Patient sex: F
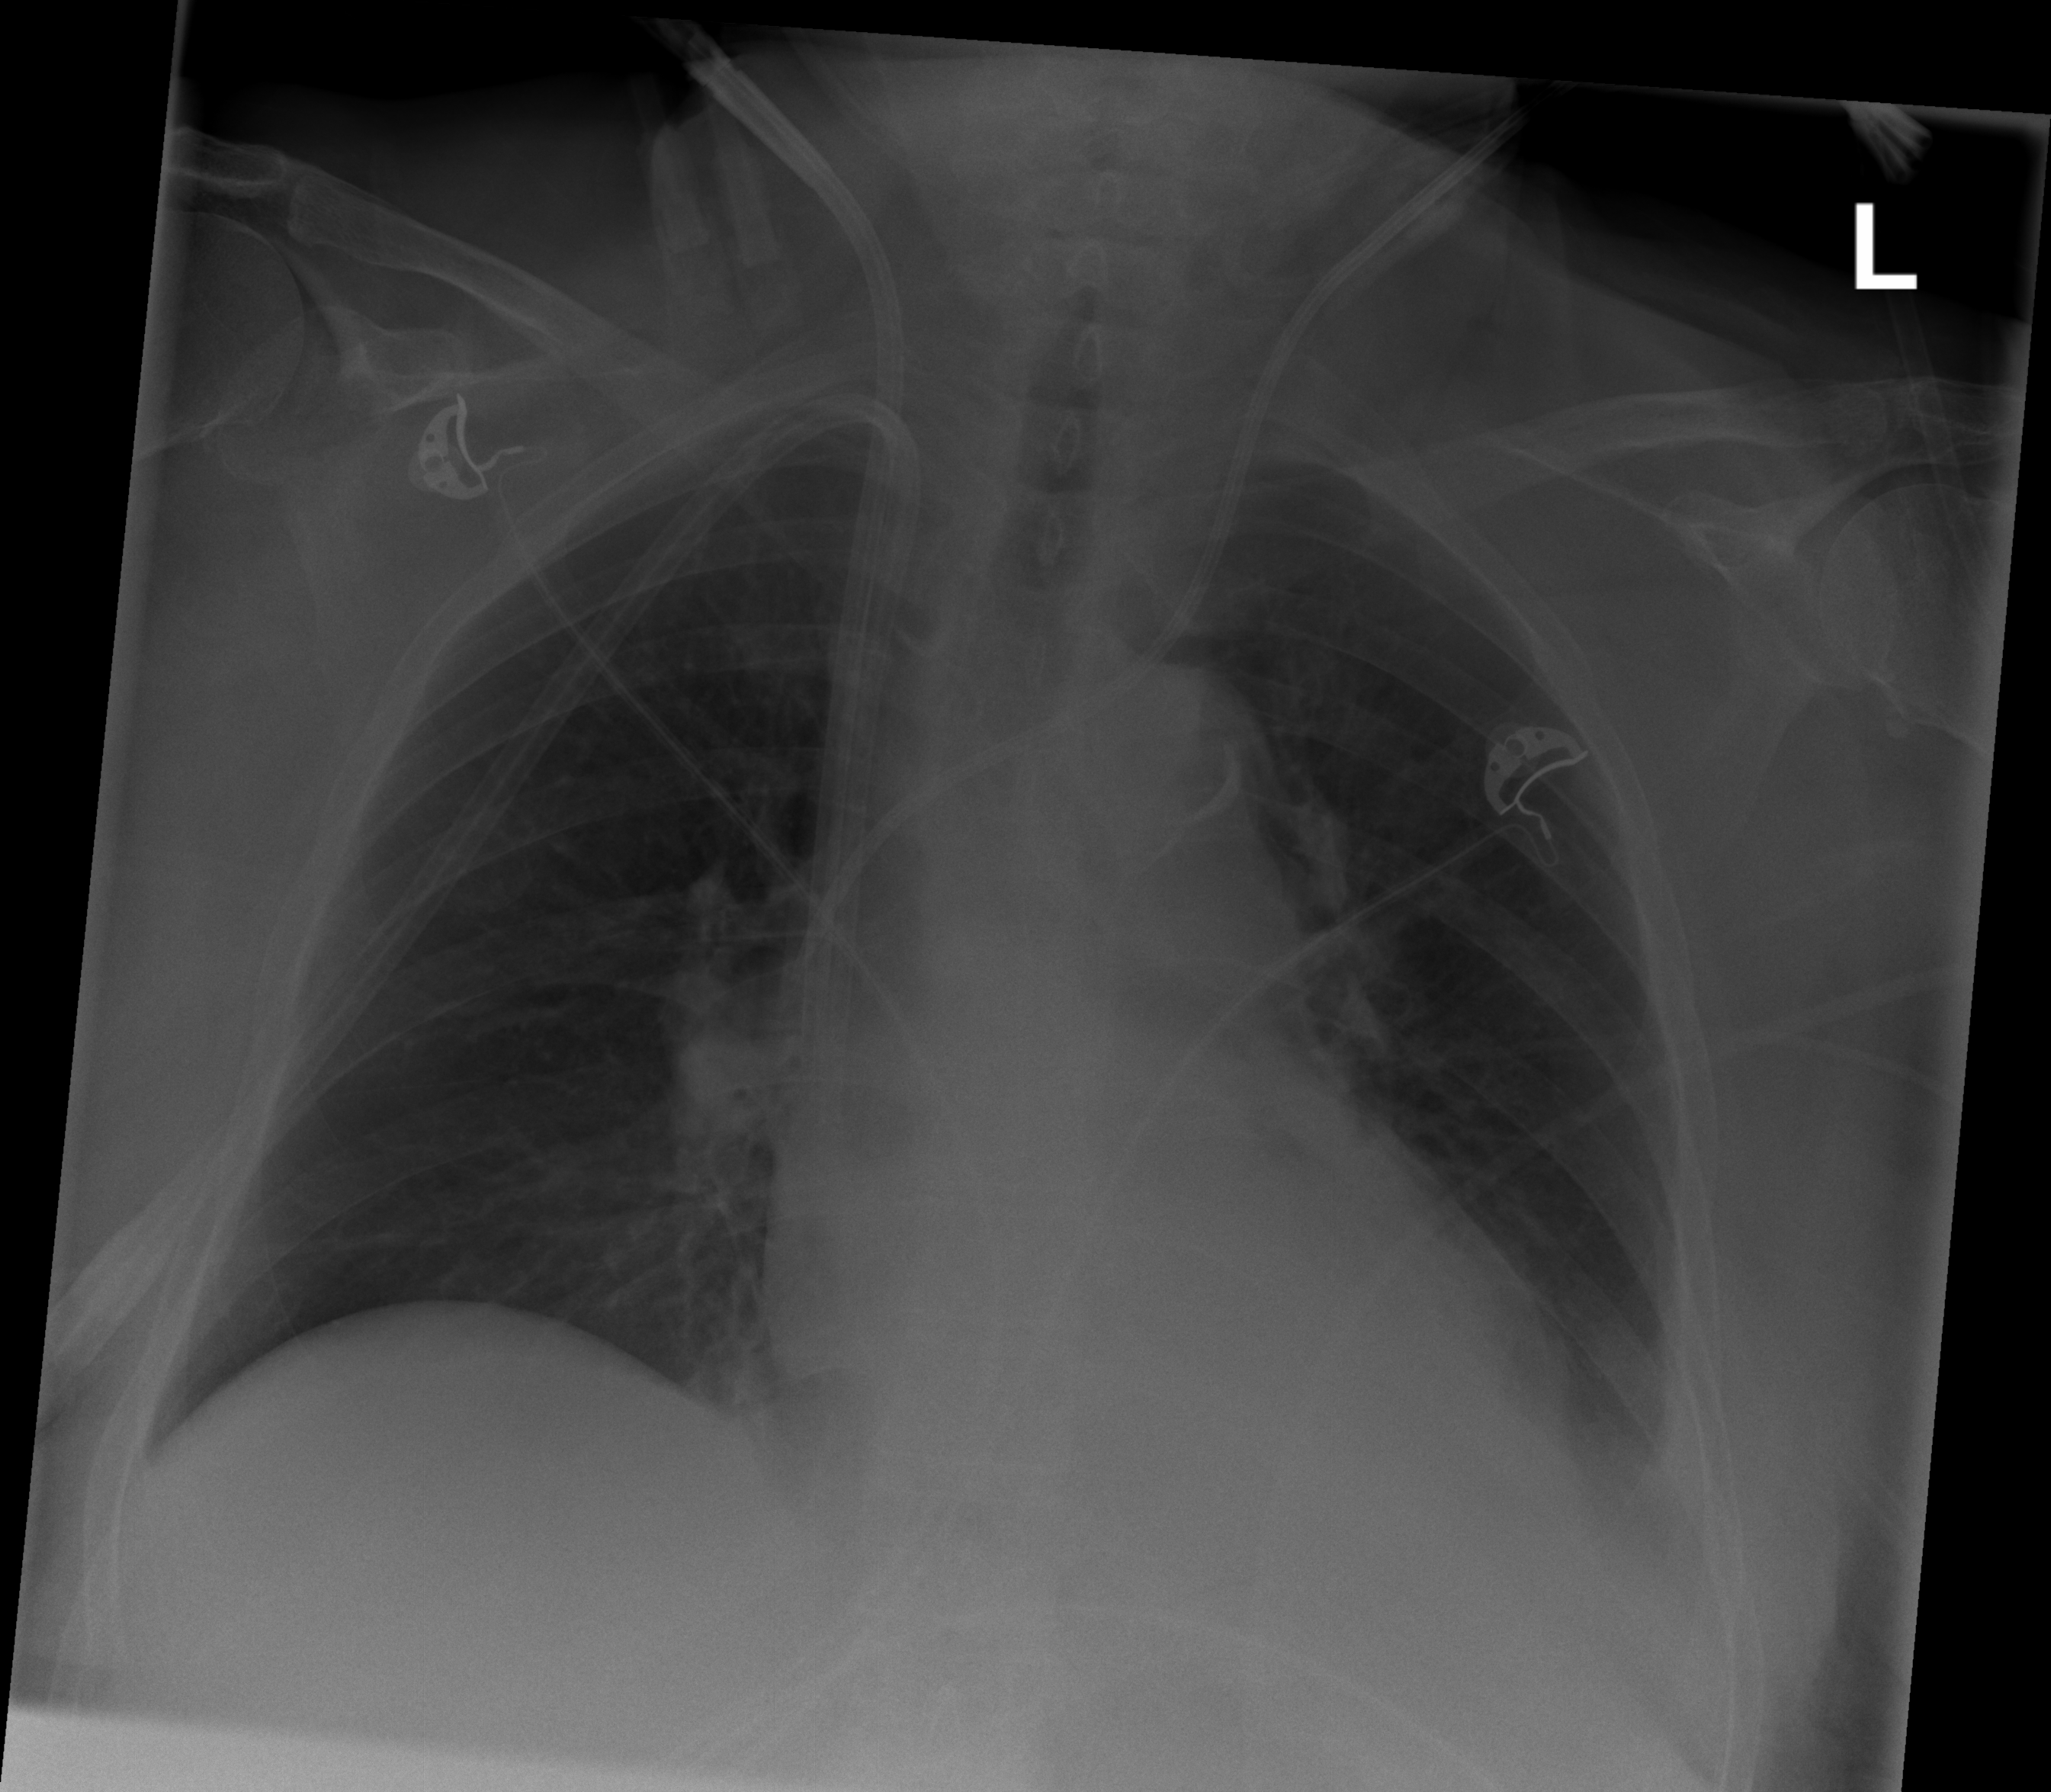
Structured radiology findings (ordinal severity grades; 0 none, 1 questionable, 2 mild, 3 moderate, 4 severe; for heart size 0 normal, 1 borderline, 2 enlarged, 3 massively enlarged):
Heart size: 1
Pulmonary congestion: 0
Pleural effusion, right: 0
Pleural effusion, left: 2
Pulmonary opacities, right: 0
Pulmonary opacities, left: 0
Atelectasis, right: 0
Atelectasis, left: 2